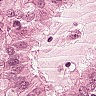
Metastatic tissue present: yes